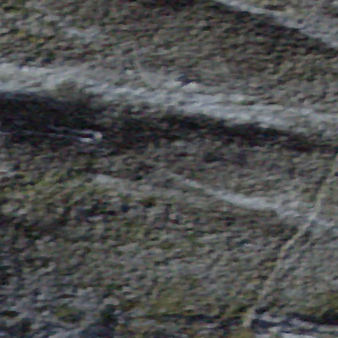
Label: other